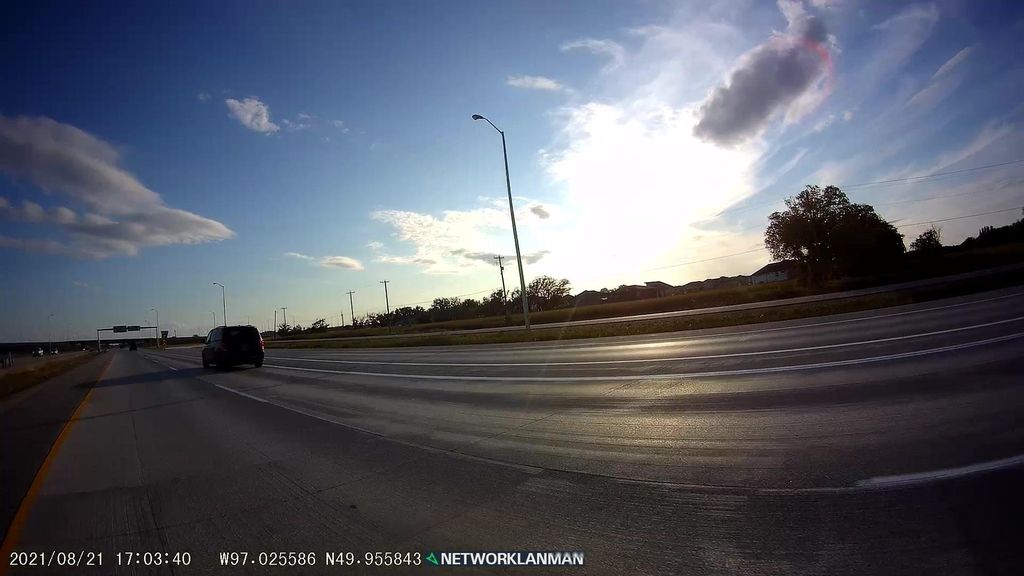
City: winnipeg